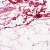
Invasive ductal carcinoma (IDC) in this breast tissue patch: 0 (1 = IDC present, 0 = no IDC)